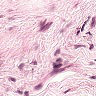
Metastatic tissue present: no